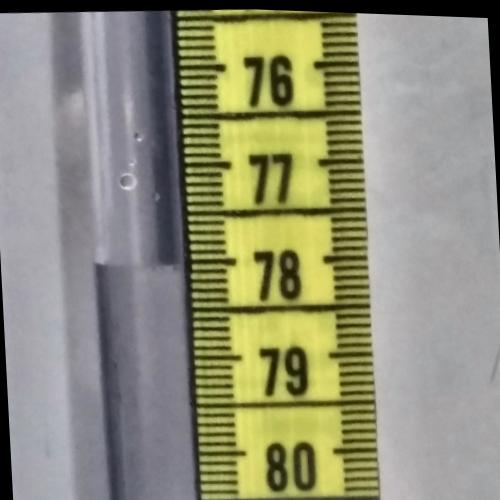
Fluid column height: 78.0 cm